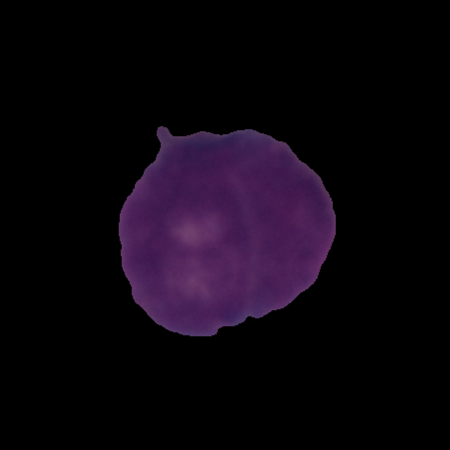
Label: cancer